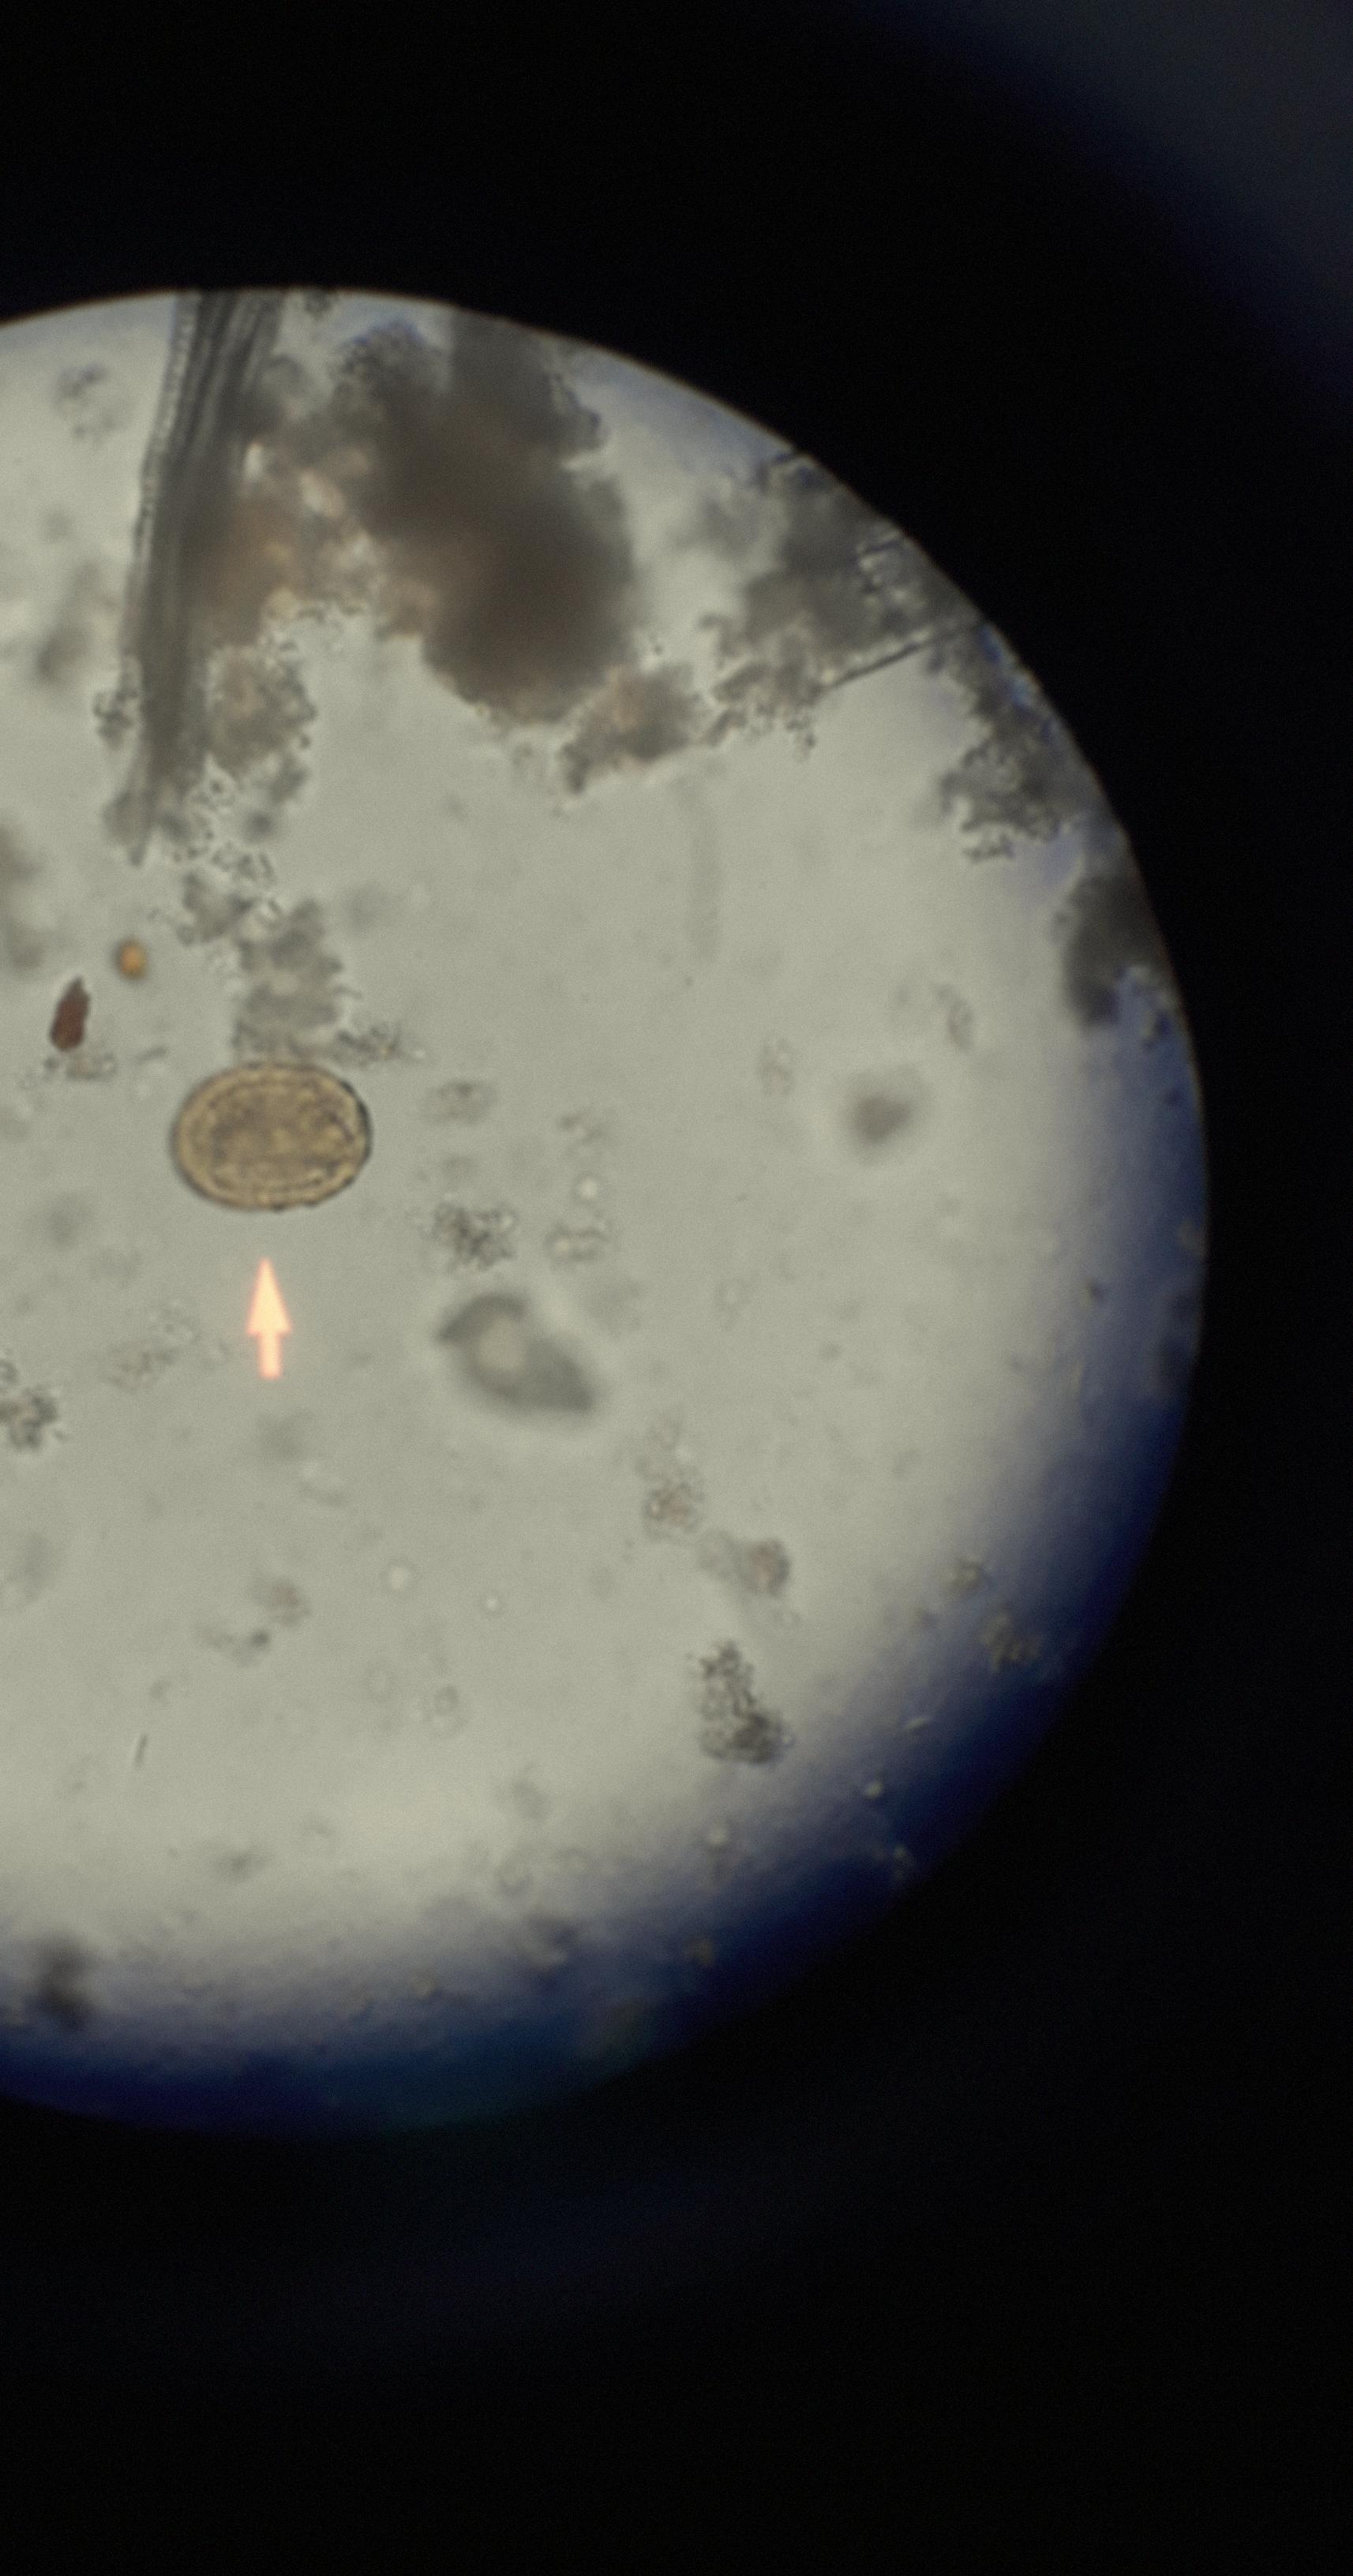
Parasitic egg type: Ascaris lumbricoides